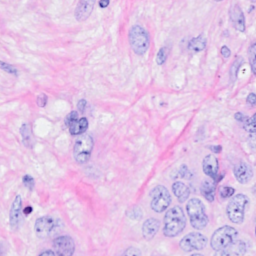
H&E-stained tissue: Breast